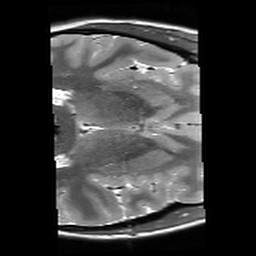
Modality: T2starw
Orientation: axial
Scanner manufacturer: siemens
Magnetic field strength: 3 T
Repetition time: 9.86 s
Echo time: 0.05 s